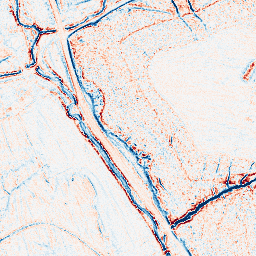
Category: edge_preserving
Decomposition family: anisotropic_diffusion
Decomposition parameters: iterations: 10
kappa: 30
gamma: 0.1
Upsampling method: quintic
Upsampling parameters: scale: 4
Upsampling scale: 4